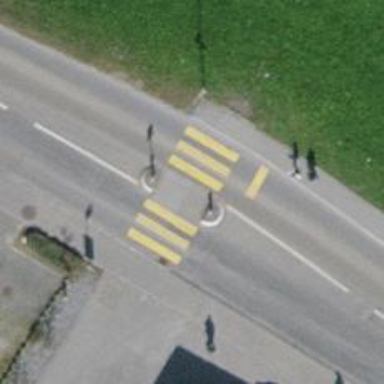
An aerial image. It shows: Marked zebra crossing with pedestrian island.